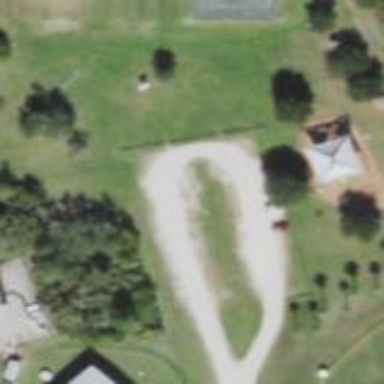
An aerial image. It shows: Parking area with unpaved surface.